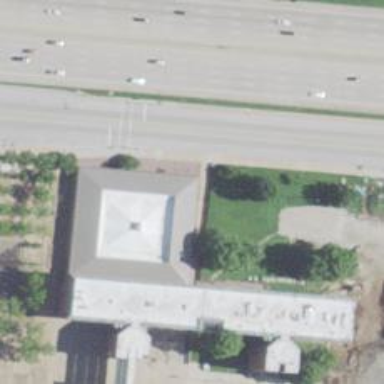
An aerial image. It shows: Library building.